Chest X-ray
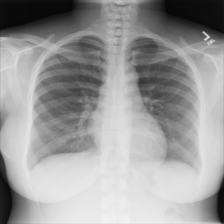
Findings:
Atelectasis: negative
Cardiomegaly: negative
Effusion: negative
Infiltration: negative
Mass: negative
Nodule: negative
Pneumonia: negative
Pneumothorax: negative
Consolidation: negative
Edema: negative
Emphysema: negative
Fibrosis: negative
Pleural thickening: negative
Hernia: negative